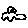
Label: car